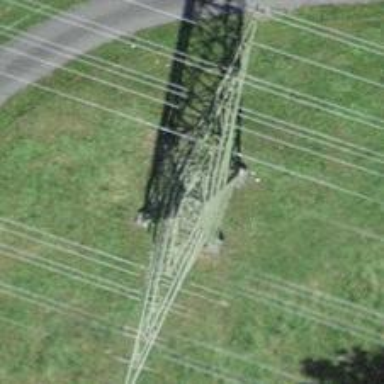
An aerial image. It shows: Power tower.